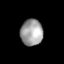
Tissue: lung
Cell type: Others
Senescence score: 0.232
Nuclear area (px): 576
Mean DAPI intensity: 159.111